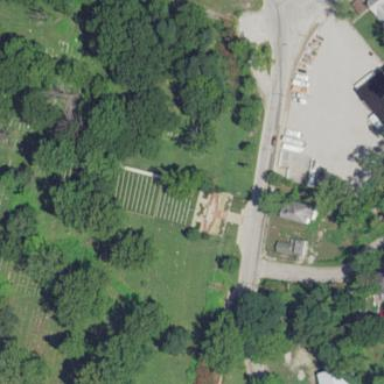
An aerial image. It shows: Cemetery.